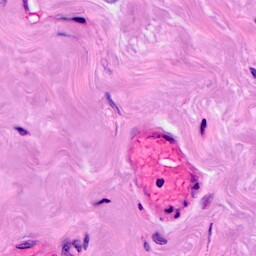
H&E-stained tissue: Breast